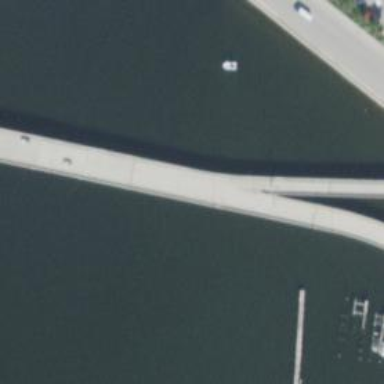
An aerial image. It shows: Tertiary link road with bridge.